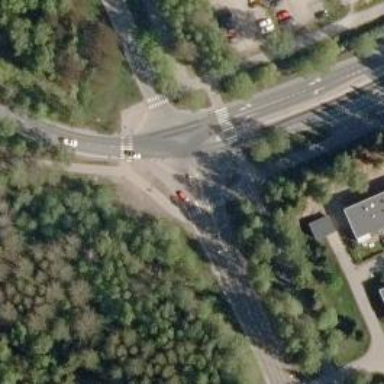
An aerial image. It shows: Island crossing on the road.